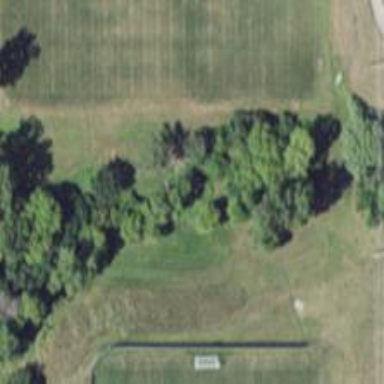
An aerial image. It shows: Disc golf course for leisure activity.